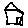
Label: house